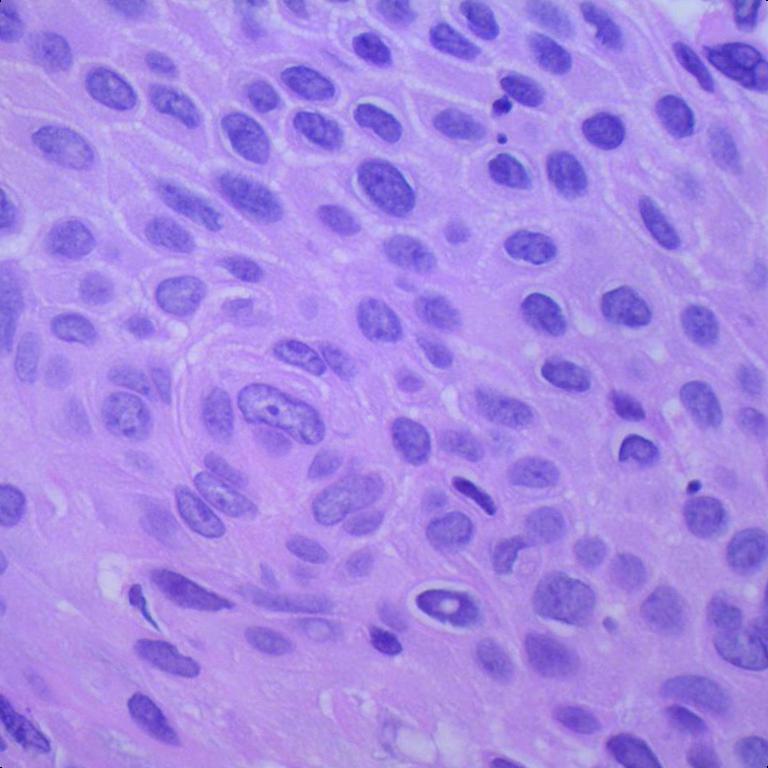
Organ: lung
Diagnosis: squamous carcinomas